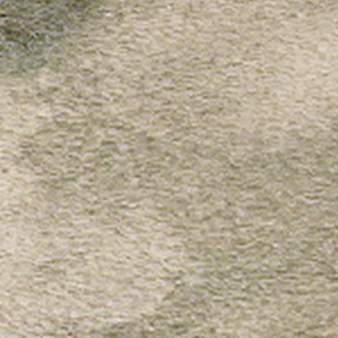
Label: other